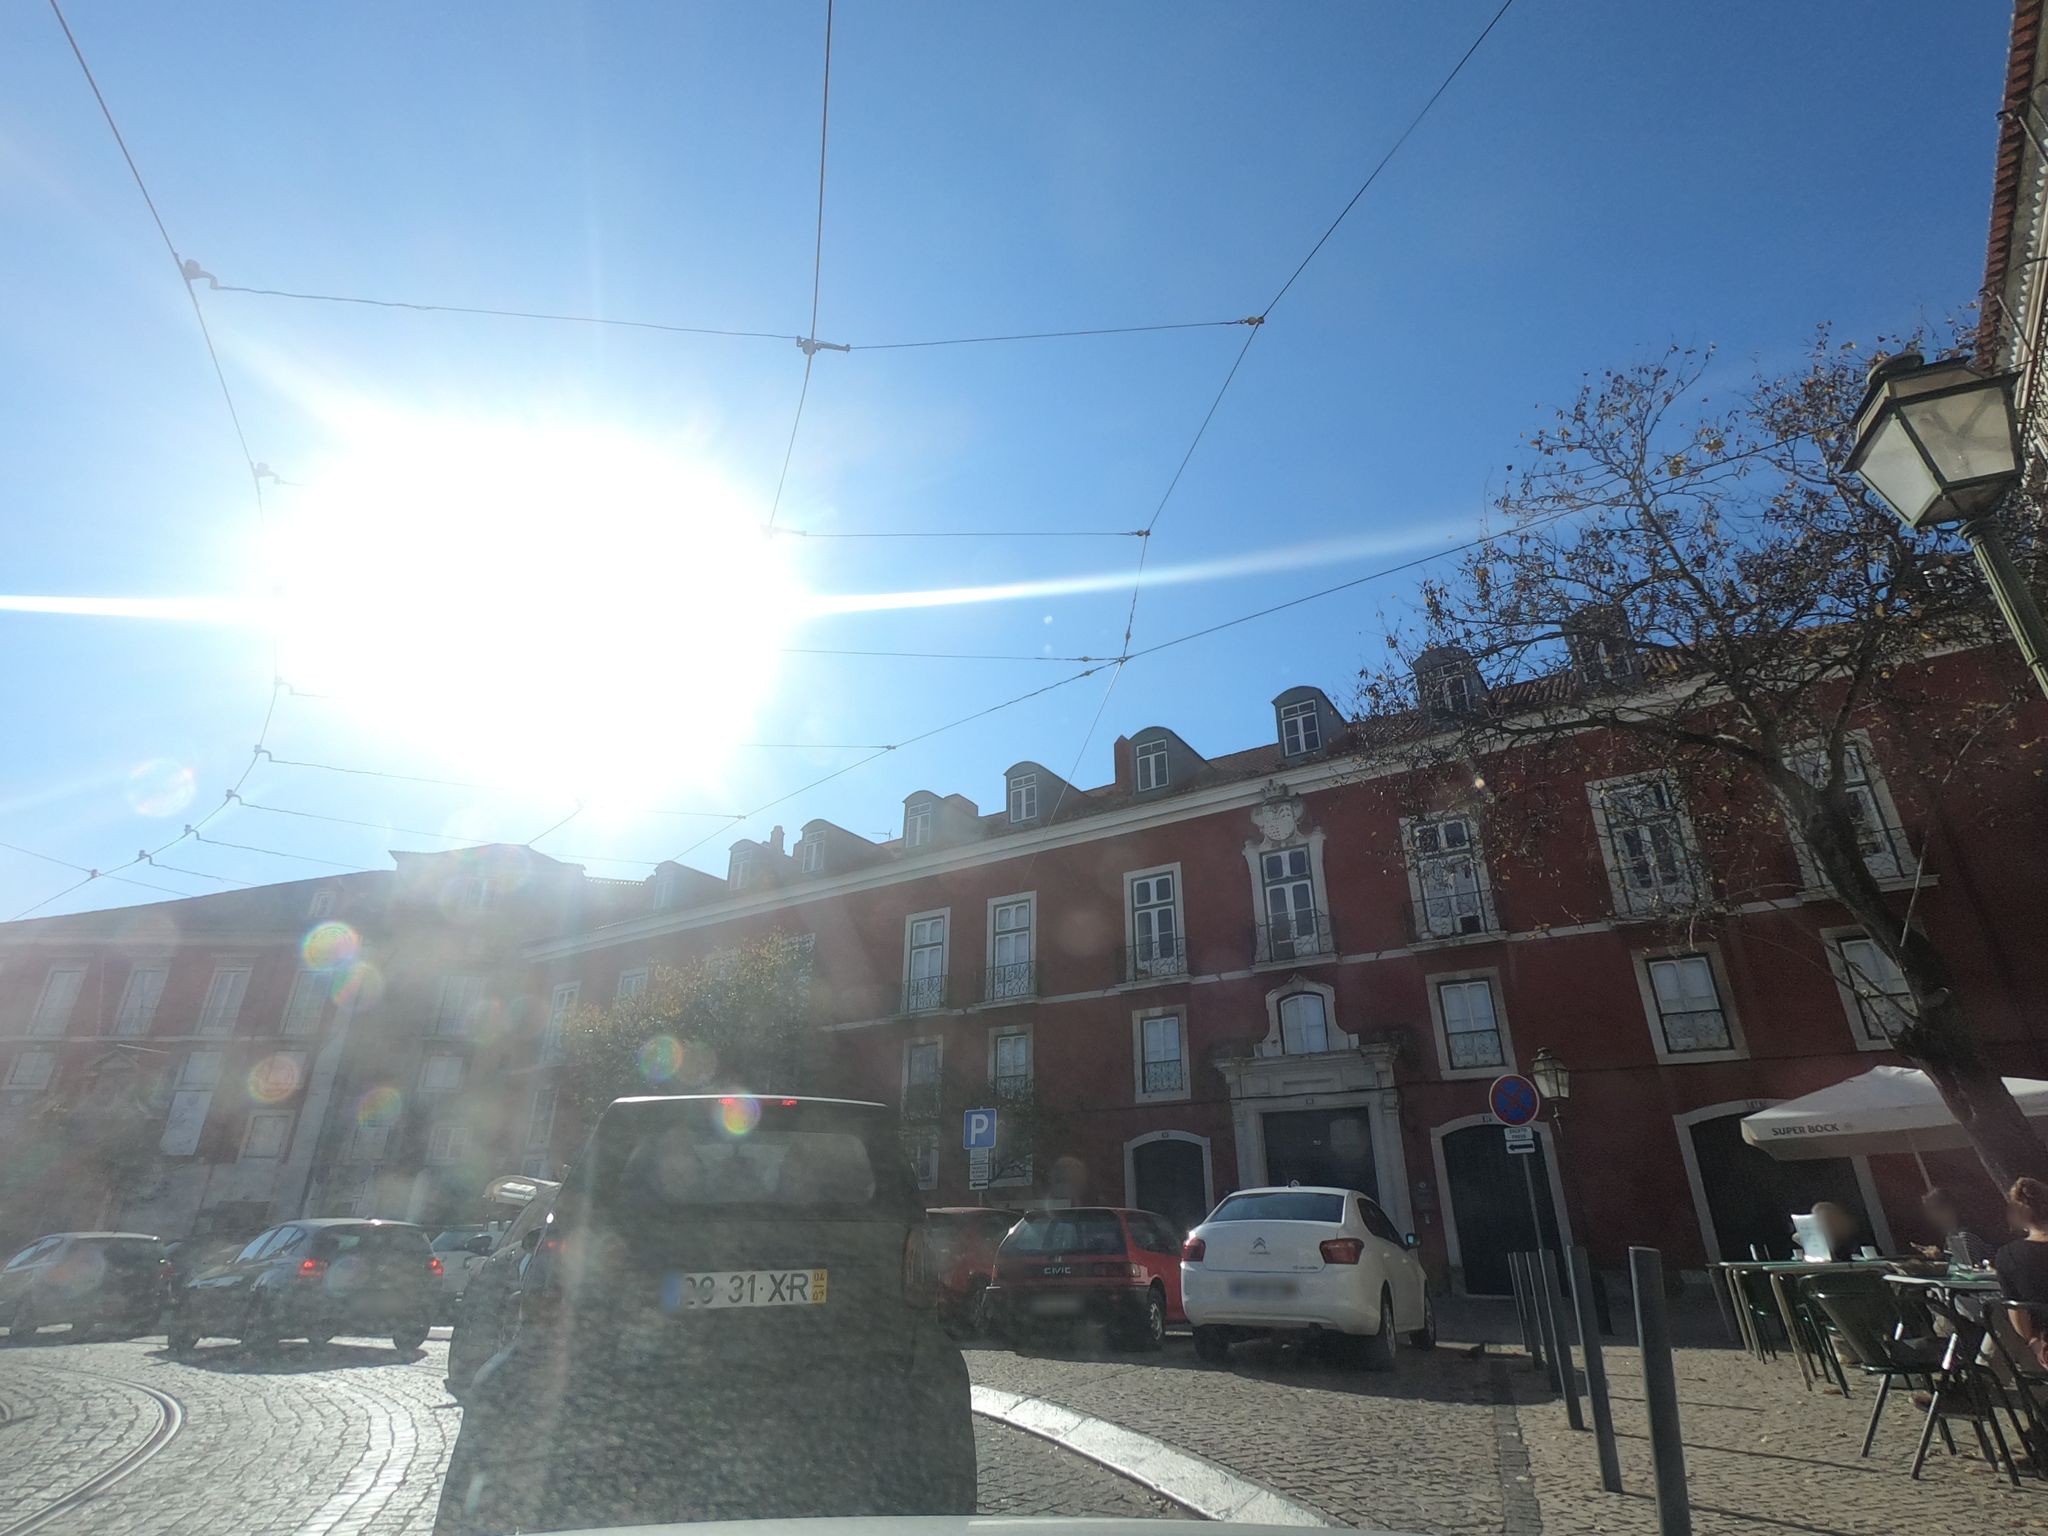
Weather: clear
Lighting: day
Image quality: good
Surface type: driving surface
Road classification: footway, steps, pedestrian, residential
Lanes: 2
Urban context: urban centre
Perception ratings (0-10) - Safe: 1.19, Lively: 3.96, Beautiful: 4.82, Boring: 8.09, Depressing: 5.2, Wealthy: 7.92